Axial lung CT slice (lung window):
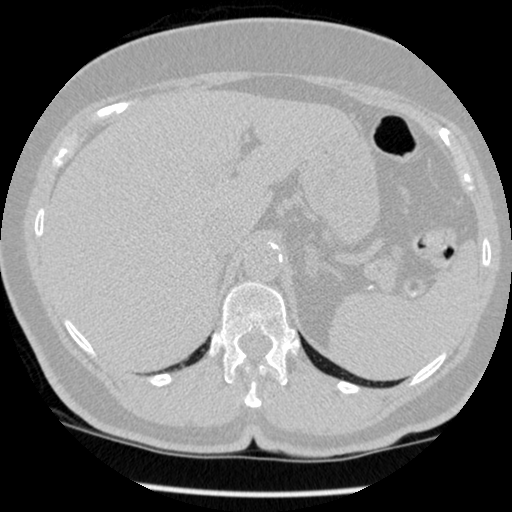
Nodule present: no